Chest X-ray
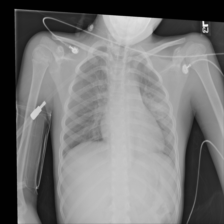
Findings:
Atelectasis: negative
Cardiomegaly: negative
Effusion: negative
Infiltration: negative
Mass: negative
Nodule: negative
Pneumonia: negative
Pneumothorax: negative
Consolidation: negative
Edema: negative
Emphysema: negative
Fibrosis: negative
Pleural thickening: negative
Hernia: negative